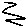
Label: zigzag